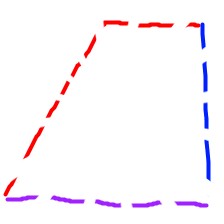
Shape: trapezoid